Question: I have a Kentico web site that I installed it on the root of my IIS website, I am not planning to have multiple sites just one however I wanted to know what is the implication of installing Kentico this way what am I forgoing and what am I getting. I am using Kentico 7 by the way.
I looked on the Kentico 7 documentation but there was no explanation of what the differences are.
You can see the online document here: <URL>
See below an image of the web installer with the root installation check-box.

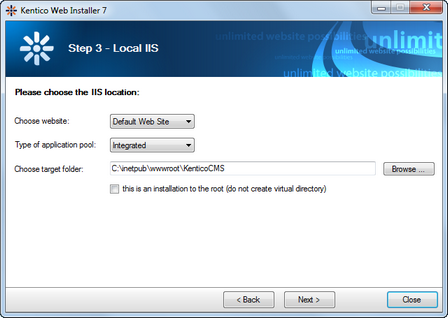
Answer: each site hash its own base (root) virtual directory. Every other virtual directory created under the site becomes a part of URL naming space of this site (but you can map it on whatever physical location you want). In production environment you usually want the application "to be its own site". You don't want it to behave like some sub-application or take care of web.config inheritance...
For more info I recommend sections "Virtual Directories" and "Sites" in <URL>.
Should you have any other questions regarding installation don't hesitate to contact me directly.
Petr Svihlik
Technical Leader / Group Product Manager of Tools
petr dot svihlik at kentico dot com
<URL>